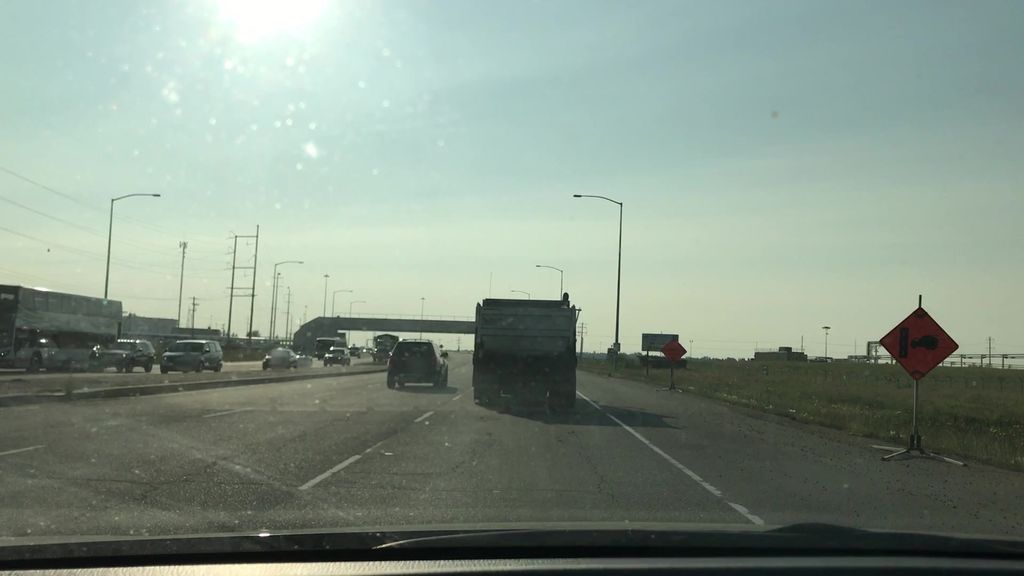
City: edmonton